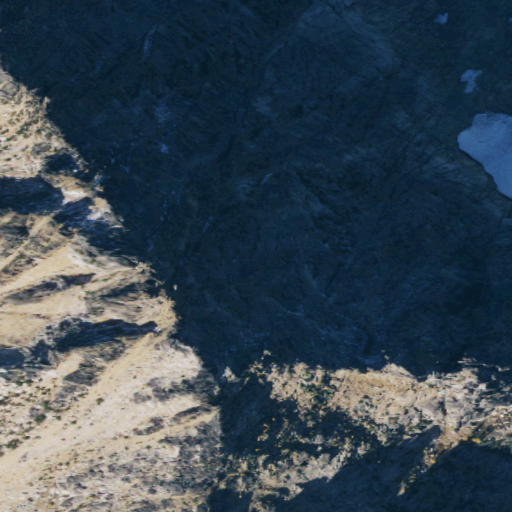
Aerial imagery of ridge(s) in Washington named Vasiliki Ridge containing barren land, grassland, snow, and low intensity development